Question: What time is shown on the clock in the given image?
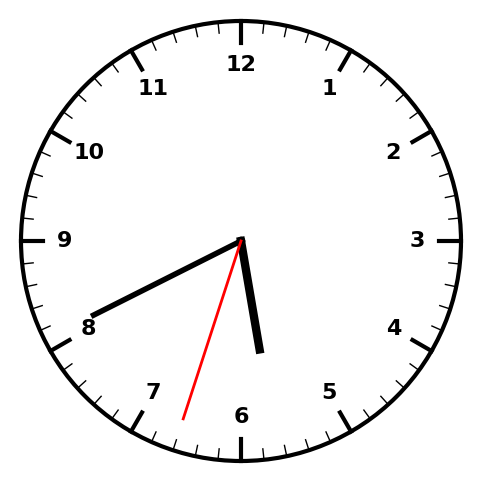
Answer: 05:40:33